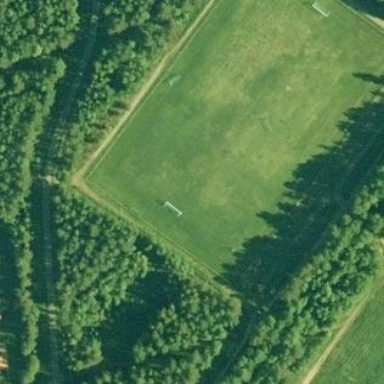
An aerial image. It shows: Soccer pitch with grass surface for leisure and sports.